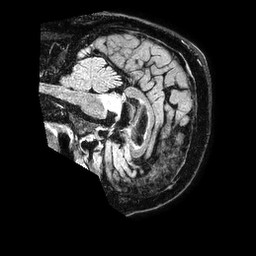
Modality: FLAIR
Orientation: sagittal
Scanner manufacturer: philips
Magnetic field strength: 1.5 T
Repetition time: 4.8 s
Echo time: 0.3 s